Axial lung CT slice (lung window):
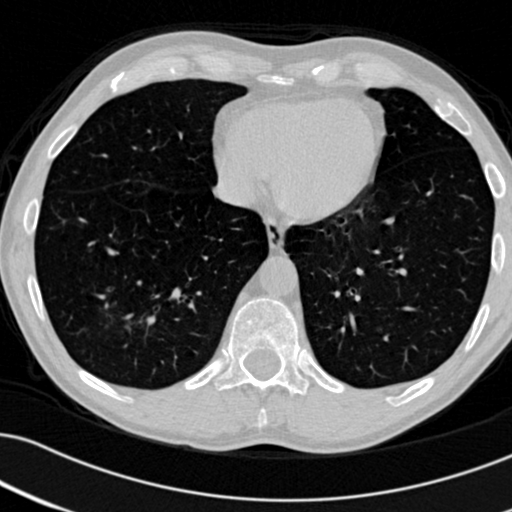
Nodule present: no